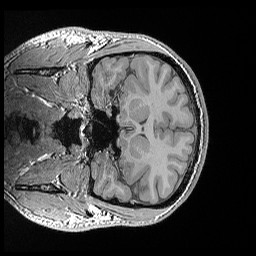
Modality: T1w
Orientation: coronal
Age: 27
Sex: male
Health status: healthy
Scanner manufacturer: siemens
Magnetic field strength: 3 T
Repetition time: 0.02 s
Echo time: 0.00492 s